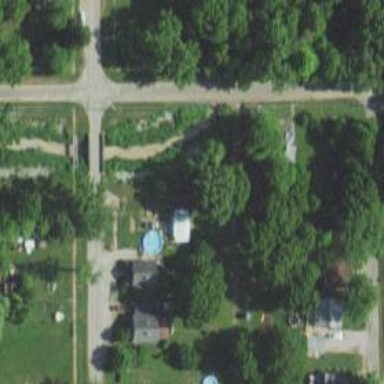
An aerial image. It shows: Alleyway designated as service road.